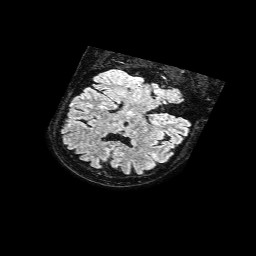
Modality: FLAIR
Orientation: coronal
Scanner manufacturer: philips
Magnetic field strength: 1.5 T
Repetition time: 4.8 s
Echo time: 0.3 s